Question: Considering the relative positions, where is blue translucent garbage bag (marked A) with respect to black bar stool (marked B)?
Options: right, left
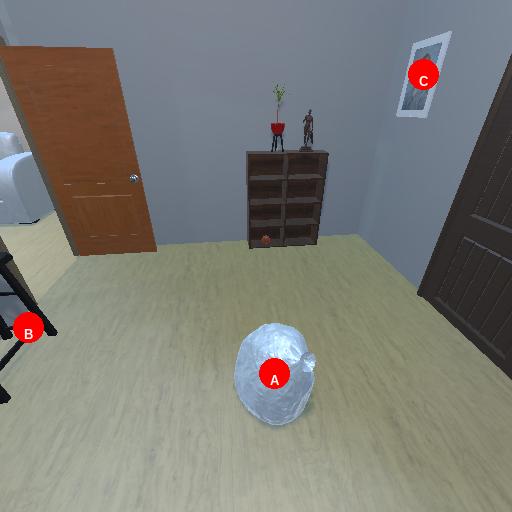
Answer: right